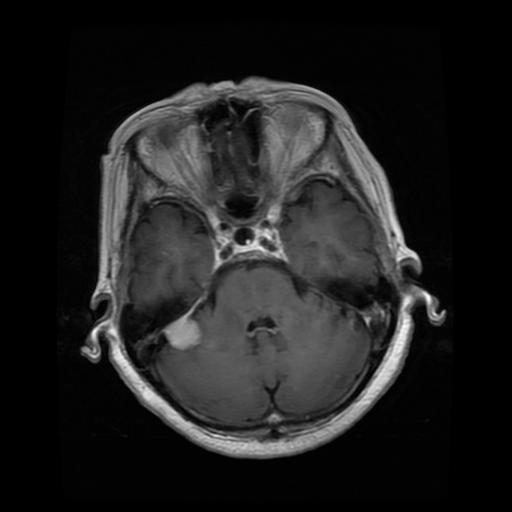
Label: meningioma